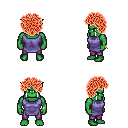
a pixel art fantasy rpg character, male body template, orc, green skin, chain tabard jacket, magenta pants, red curly afro hairstyle, bracelets, four views (front, back, left, right), 2x2 character sprite sheet, small pixel art, hard edges, no anti-aliasing